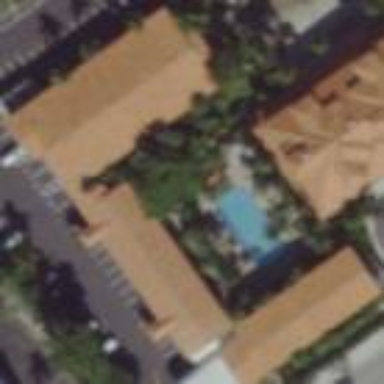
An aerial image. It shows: Hotel building.